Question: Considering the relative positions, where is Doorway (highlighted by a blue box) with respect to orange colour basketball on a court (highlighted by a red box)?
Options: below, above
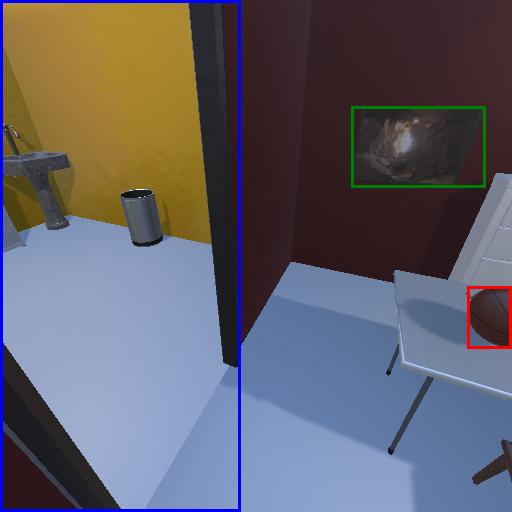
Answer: below